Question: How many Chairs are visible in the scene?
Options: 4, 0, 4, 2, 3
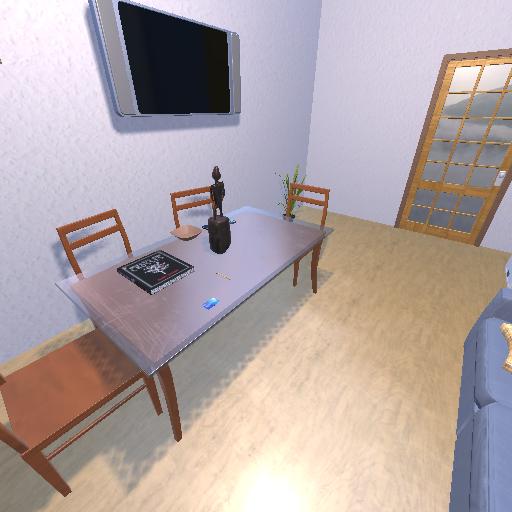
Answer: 4